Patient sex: M
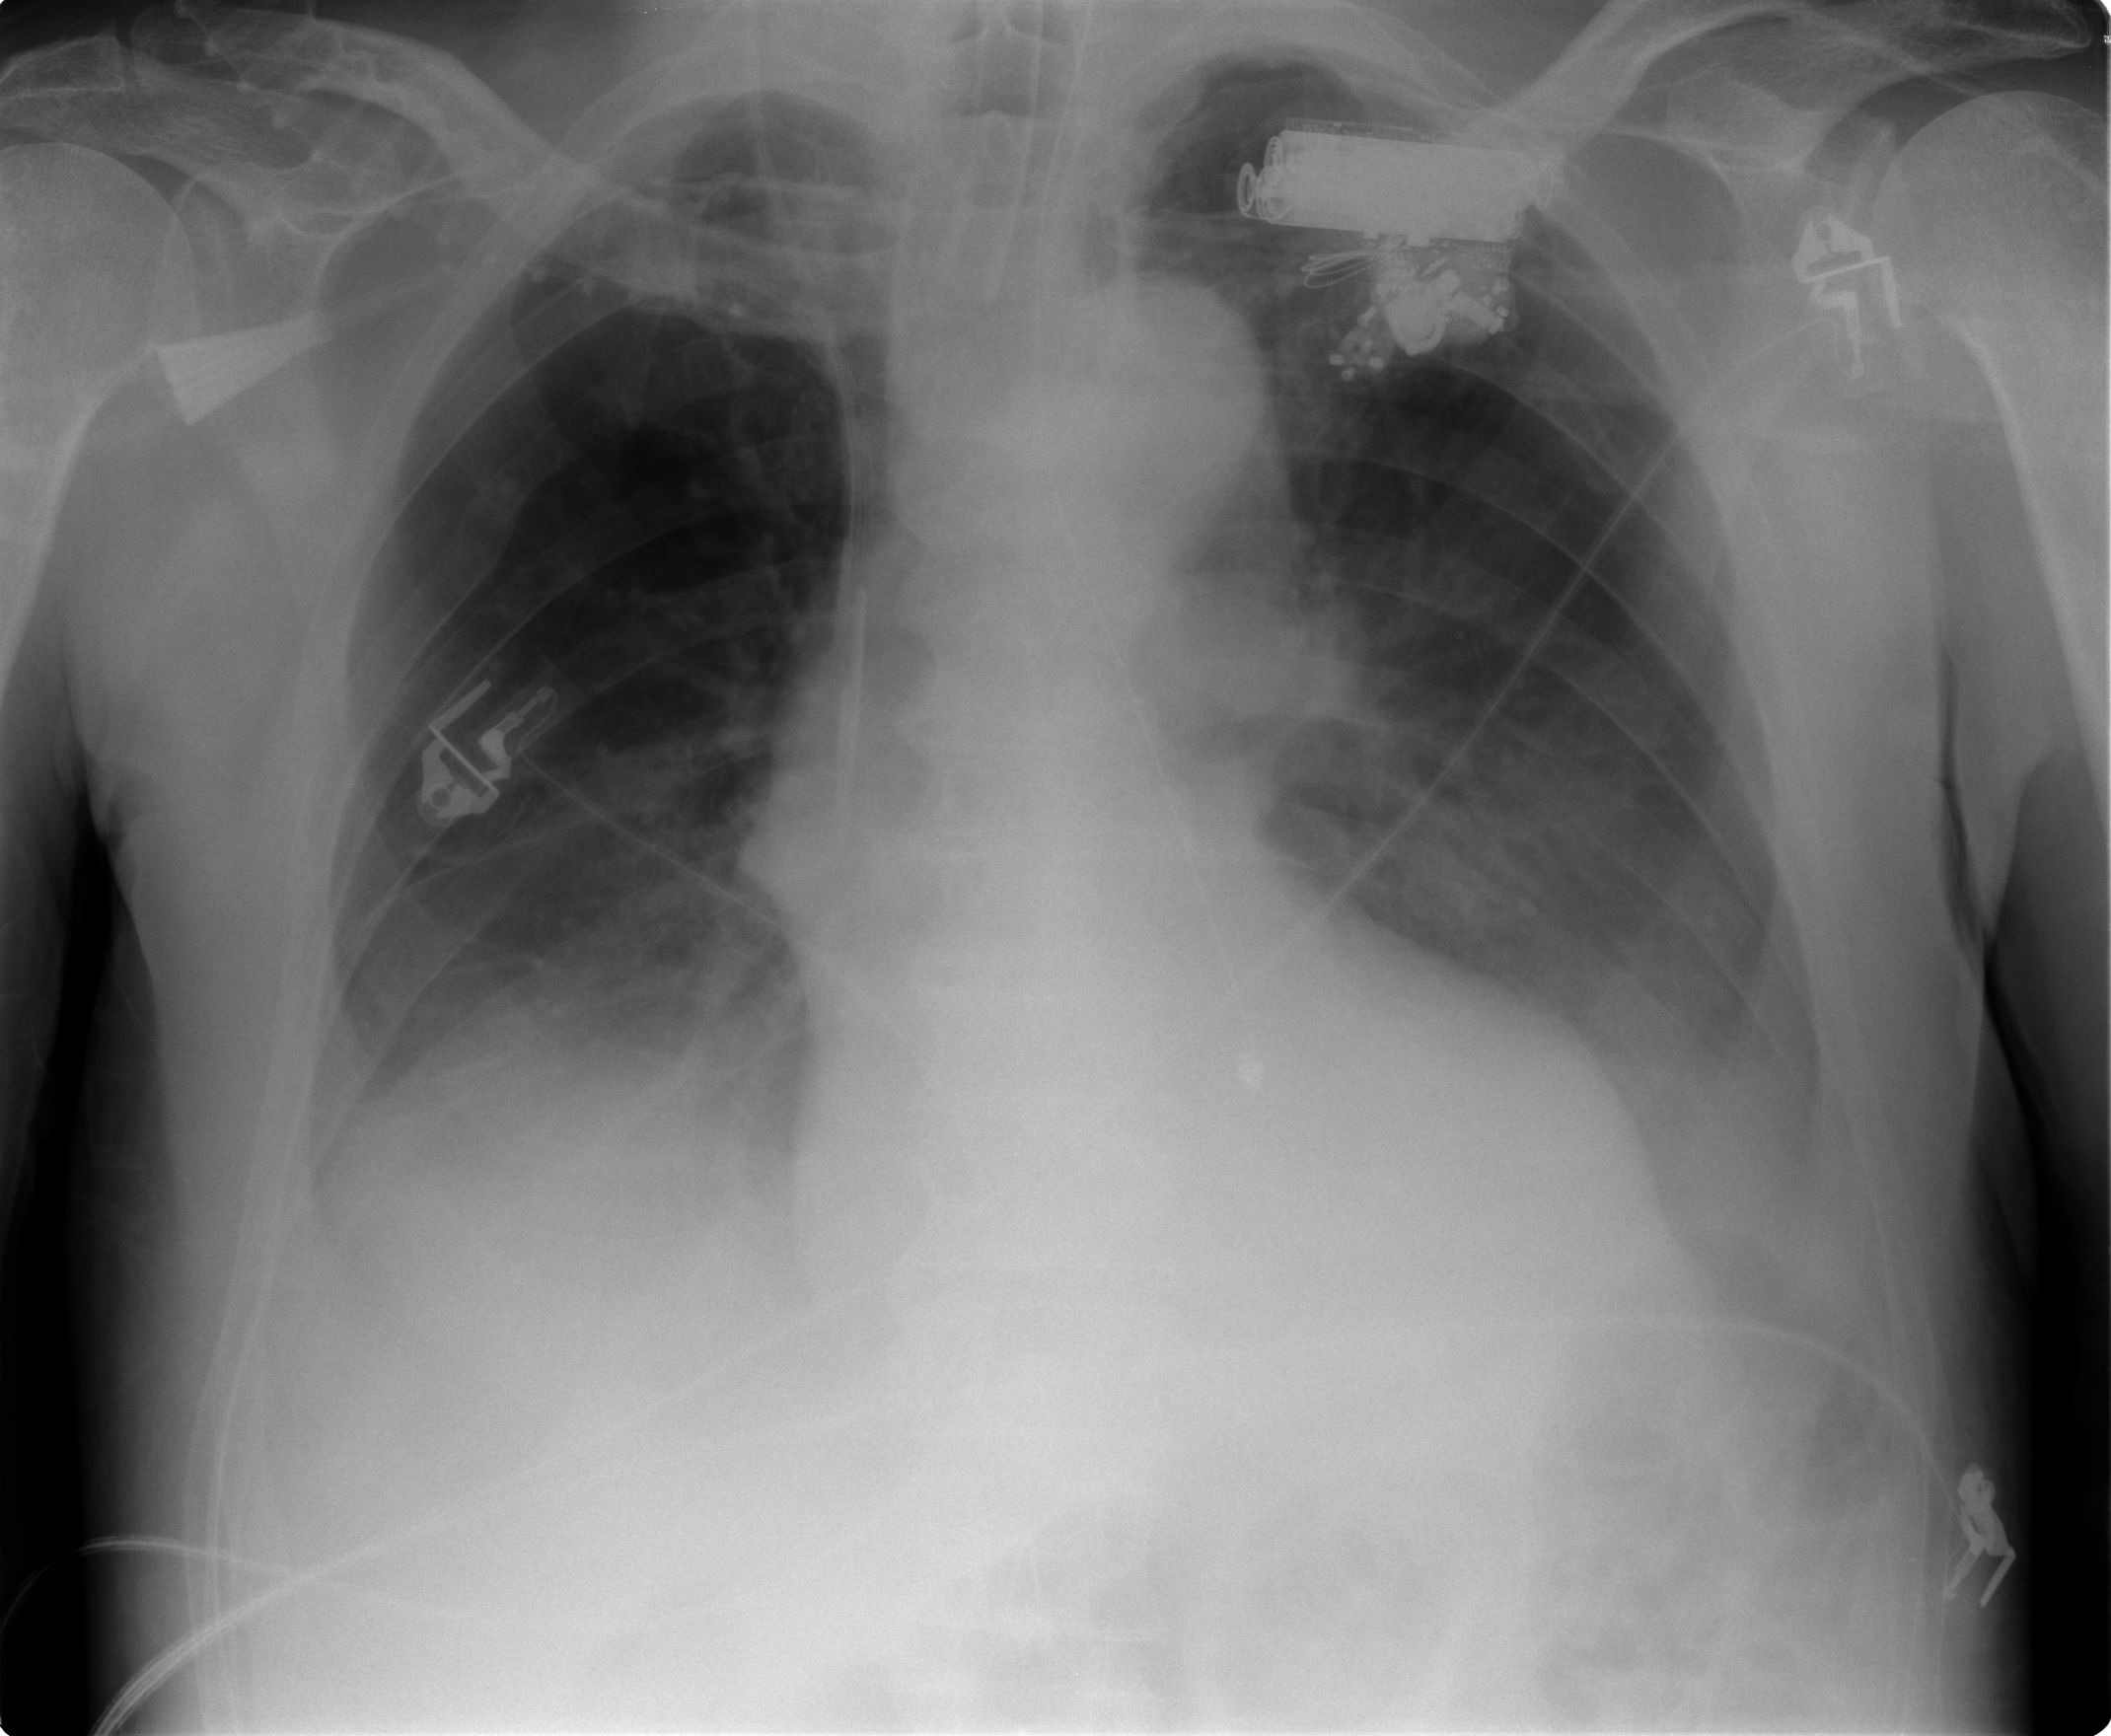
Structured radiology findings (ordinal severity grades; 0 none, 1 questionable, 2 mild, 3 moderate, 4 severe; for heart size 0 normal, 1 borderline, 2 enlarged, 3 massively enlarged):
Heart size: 2
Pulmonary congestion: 2
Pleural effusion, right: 2
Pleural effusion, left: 2
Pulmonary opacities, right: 0
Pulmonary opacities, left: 0
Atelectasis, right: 2
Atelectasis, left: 2